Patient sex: M
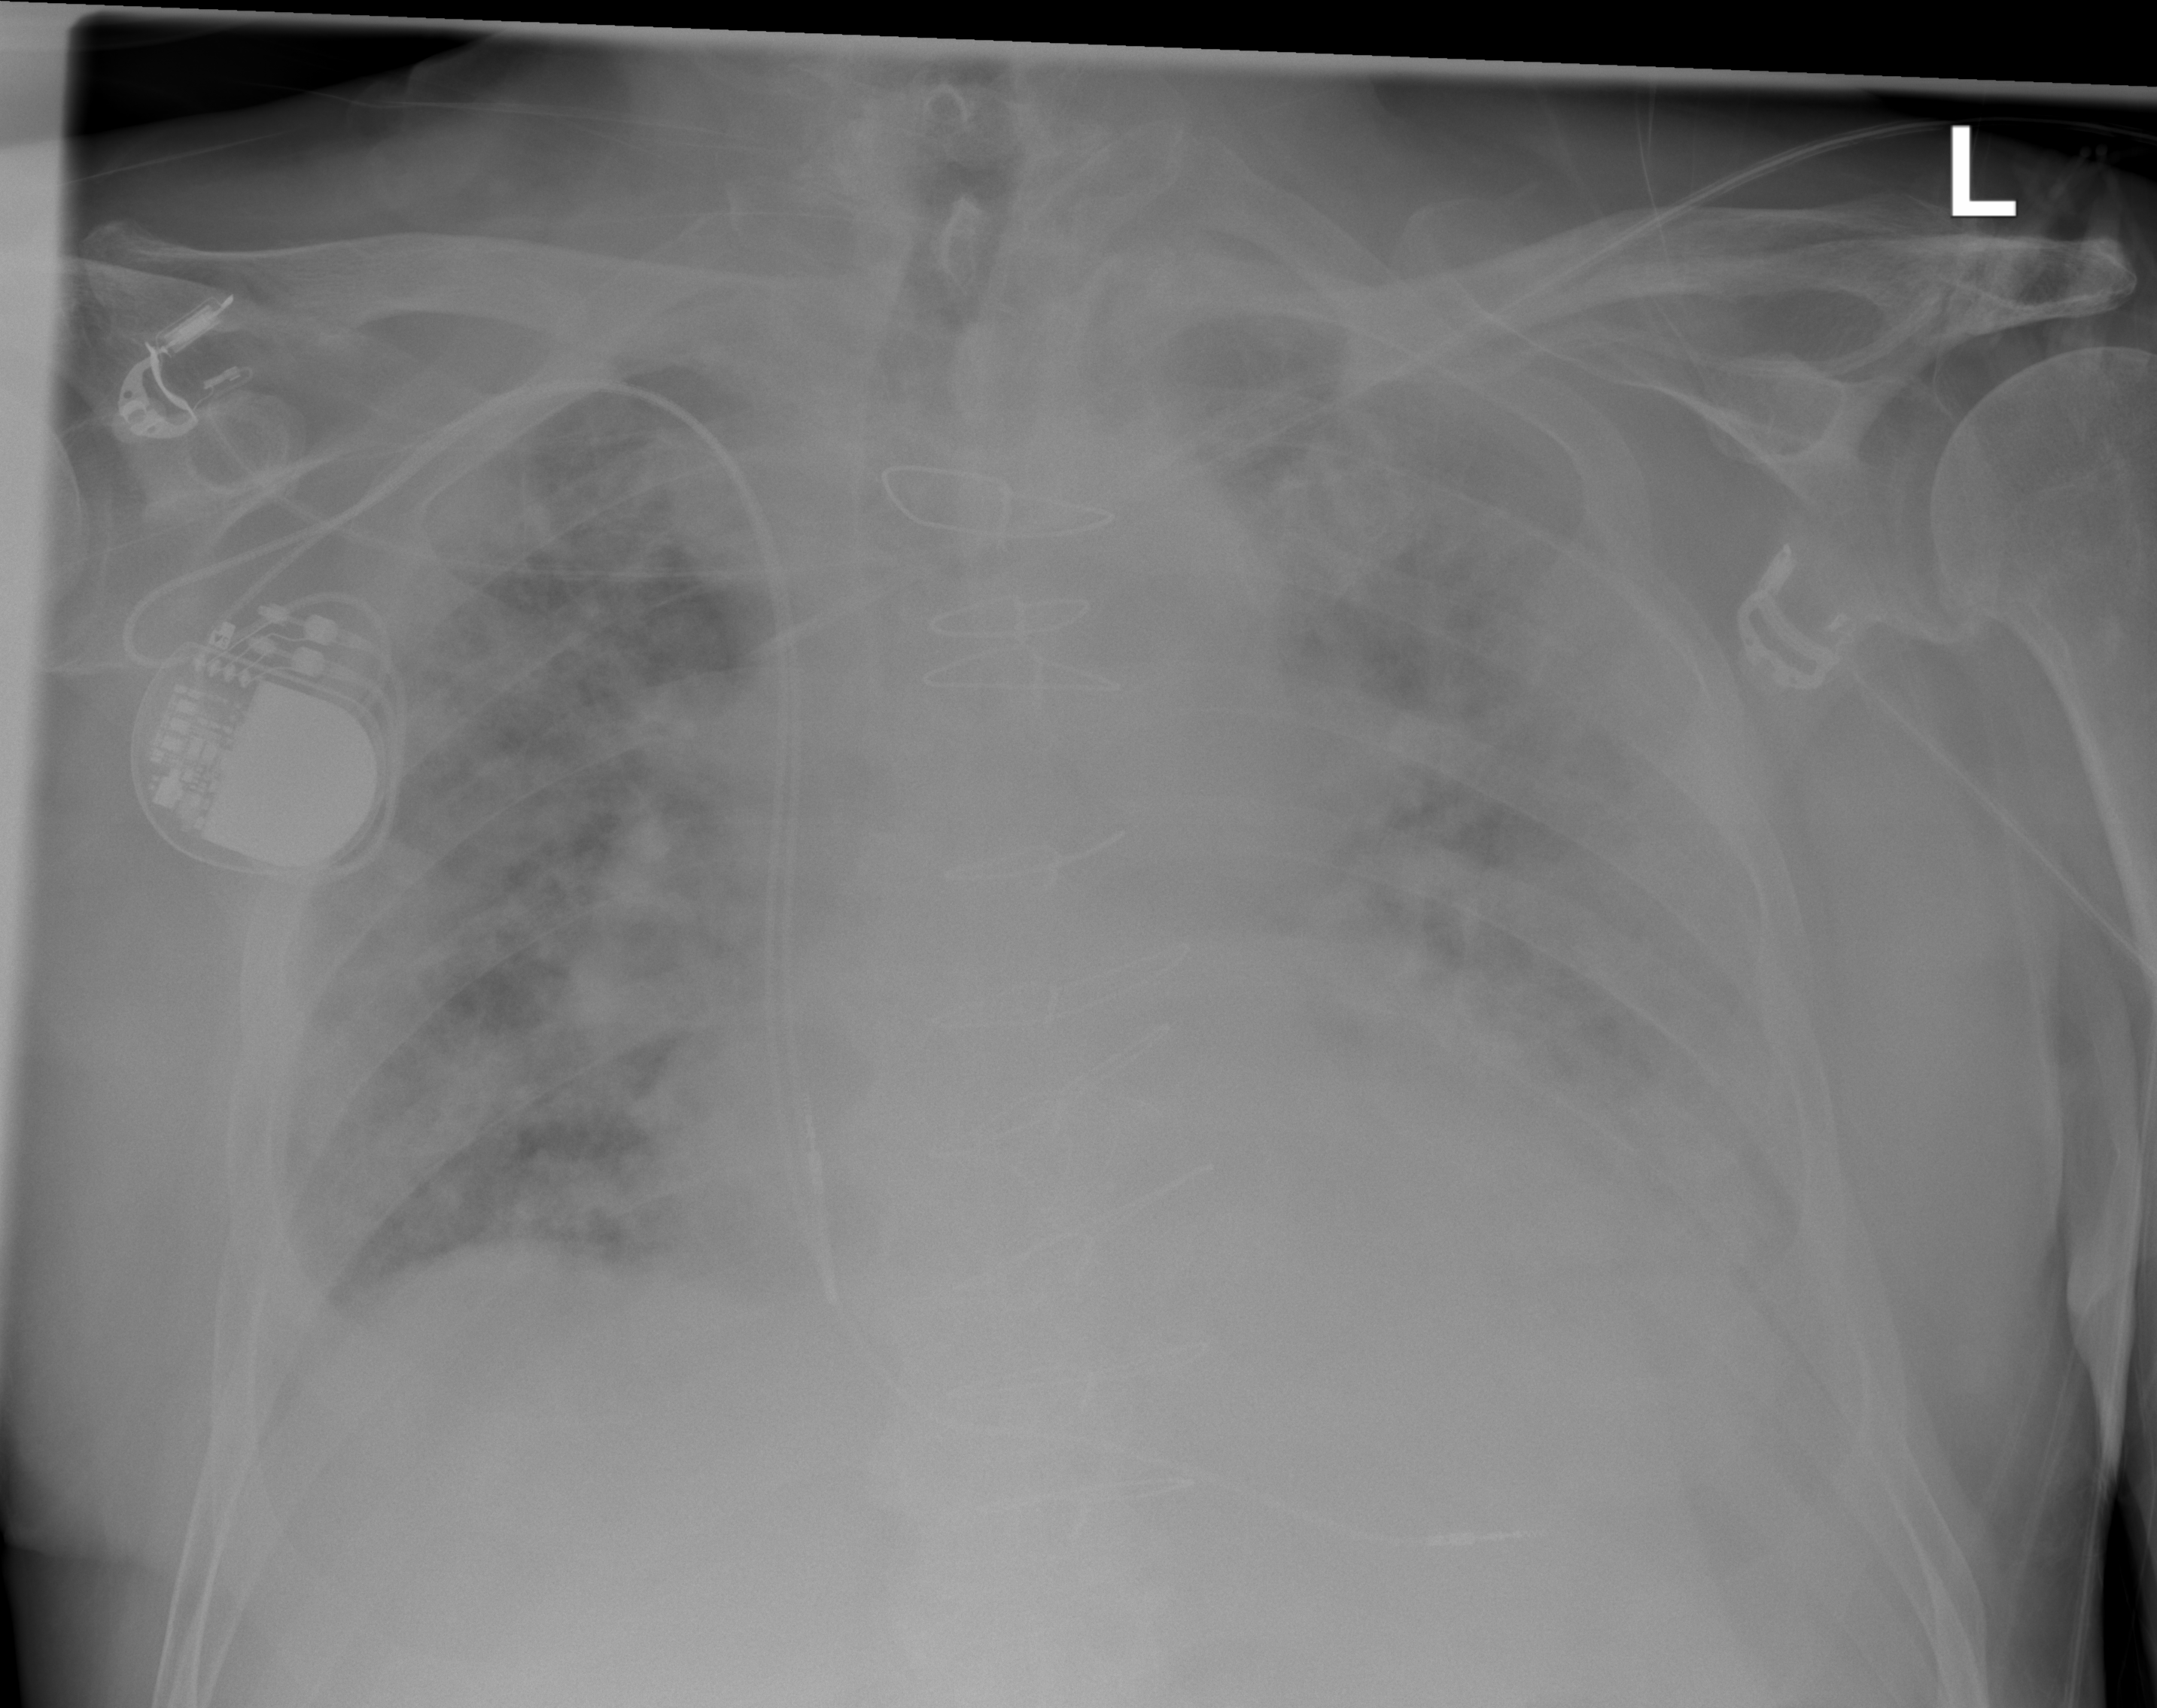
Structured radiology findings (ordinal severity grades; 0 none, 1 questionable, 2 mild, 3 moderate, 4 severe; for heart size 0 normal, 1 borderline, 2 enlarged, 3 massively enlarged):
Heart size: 2
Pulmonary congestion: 3
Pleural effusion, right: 2
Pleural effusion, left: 2
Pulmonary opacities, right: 4
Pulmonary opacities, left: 4
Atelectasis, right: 3
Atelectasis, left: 3